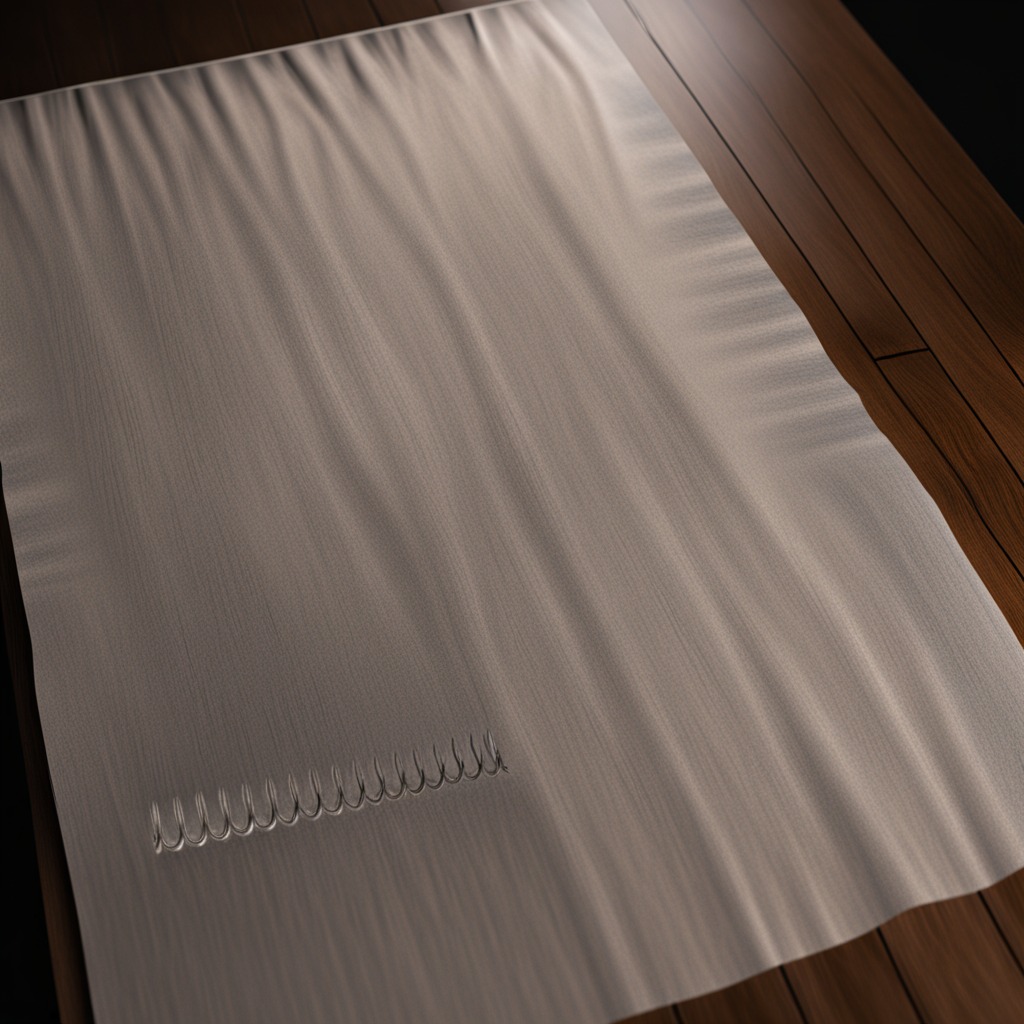
A coiled metal spring is lying on the wooden table.